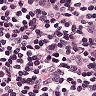
Metastatic tissue present: no